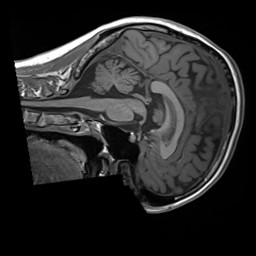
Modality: T1w
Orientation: sagittal
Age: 23
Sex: female
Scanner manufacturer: siemens
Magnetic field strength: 3 T
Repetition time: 1.8 s
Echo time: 0.00232 s